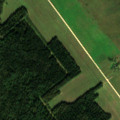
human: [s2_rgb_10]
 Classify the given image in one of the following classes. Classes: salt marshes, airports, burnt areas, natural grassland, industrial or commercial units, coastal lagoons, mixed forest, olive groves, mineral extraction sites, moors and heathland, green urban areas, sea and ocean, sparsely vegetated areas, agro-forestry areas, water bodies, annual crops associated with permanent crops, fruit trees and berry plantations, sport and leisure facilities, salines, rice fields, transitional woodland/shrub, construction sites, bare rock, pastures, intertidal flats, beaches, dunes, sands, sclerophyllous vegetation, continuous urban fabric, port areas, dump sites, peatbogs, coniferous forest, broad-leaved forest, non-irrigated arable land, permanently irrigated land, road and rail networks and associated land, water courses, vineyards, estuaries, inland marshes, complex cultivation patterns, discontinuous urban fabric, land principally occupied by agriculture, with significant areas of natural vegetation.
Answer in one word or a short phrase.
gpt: non-irrigated arable land, mixed forest